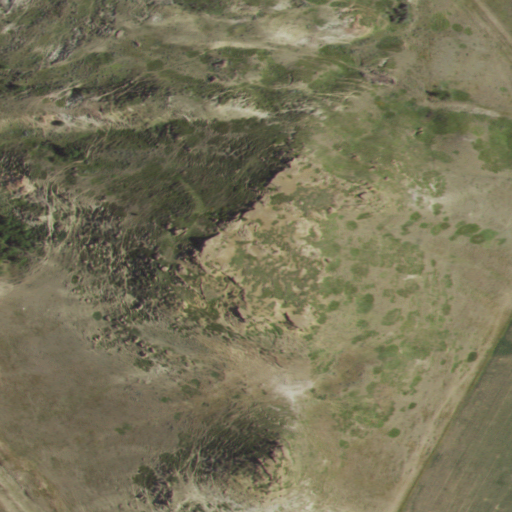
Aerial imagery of mountain in North Dakota named West Twin Butte containing shrub, grassland, and deciduous forest